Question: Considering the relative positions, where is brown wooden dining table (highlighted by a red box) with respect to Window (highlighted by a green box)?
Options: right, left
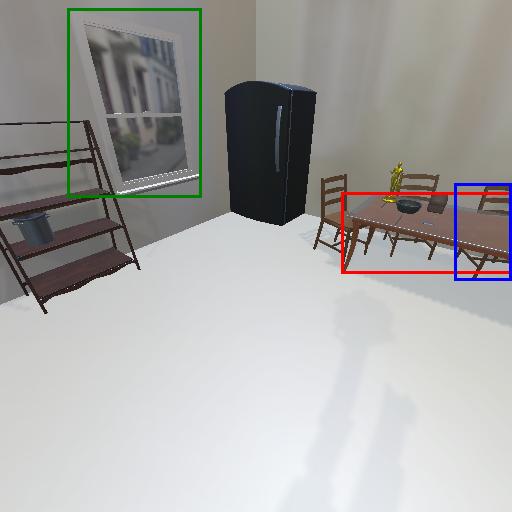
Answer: right